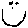
Label: smiley face